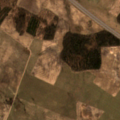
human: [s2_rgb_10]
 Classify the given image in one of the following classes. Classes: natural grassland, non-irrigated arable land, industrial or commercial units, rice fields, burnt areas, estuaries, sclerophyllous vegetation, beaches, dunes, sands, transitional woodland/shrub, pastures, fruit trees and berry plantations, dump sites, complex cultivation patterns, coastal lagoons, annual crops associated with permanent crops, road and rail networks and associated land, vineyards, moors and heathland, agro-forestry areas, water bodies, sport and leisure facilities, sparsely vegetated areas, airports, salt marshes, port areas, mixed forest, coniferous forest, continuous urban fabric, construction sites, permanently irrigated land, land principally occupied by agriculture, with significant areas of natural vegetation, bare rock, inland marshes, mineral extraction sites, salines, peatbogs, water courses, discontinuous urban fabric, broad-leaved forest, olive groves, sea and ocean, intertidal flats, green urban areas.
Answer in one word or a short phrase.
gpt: non-irrigated arable land, pastures, mixed forest